Question: I have added my SSH Public and Private keys. But I'm still getting Permission Denied on "bzr info lp:bzr"
What am I missing? I've attached a screenshot of my Launchpad, Pageant, and the Console.

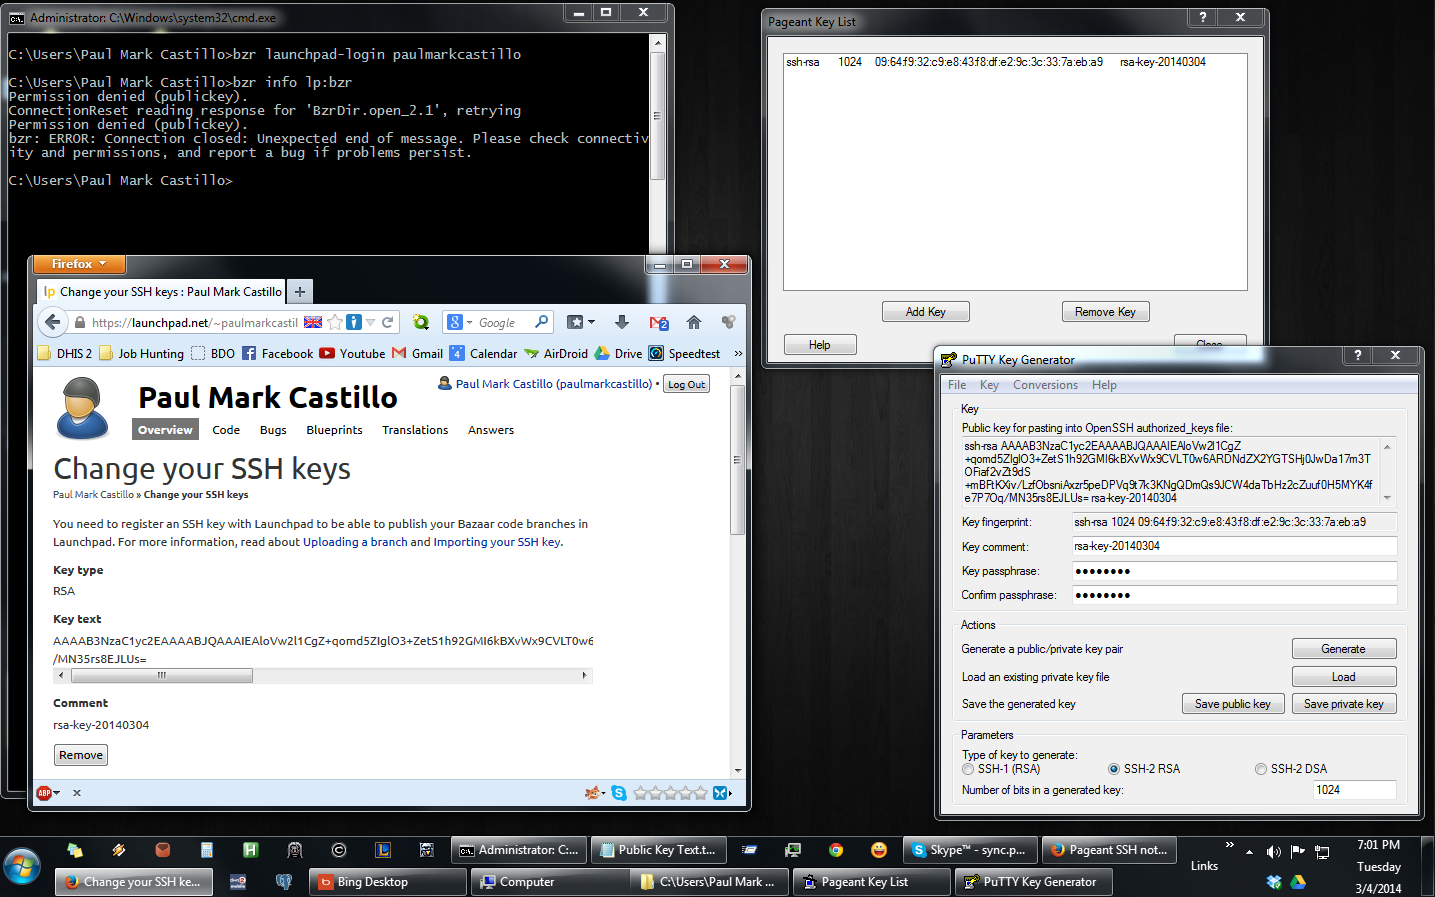
Answer: This happens when:
- 'bzr lp-login USERNAME'-
You can see your Launchpad username configuration with the command:
'''
$ bzr config
bazaar:
[DEFAULT]
launchpad_username = the-username-you-set-with-bzr-lp-login
'''
You can either fix your ssh key setup (<URL>, or you can remove the 'launchpad_username' setting with:
'''
bzr config --remove launchpad_username --scope=bazaar
'''
After this 'bzr info lp:bzr' should work, unless you have other issues (for example with proxy server, network, firewalls, or others).